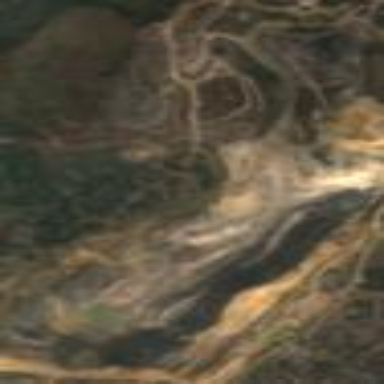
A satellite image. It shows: Quarry area.